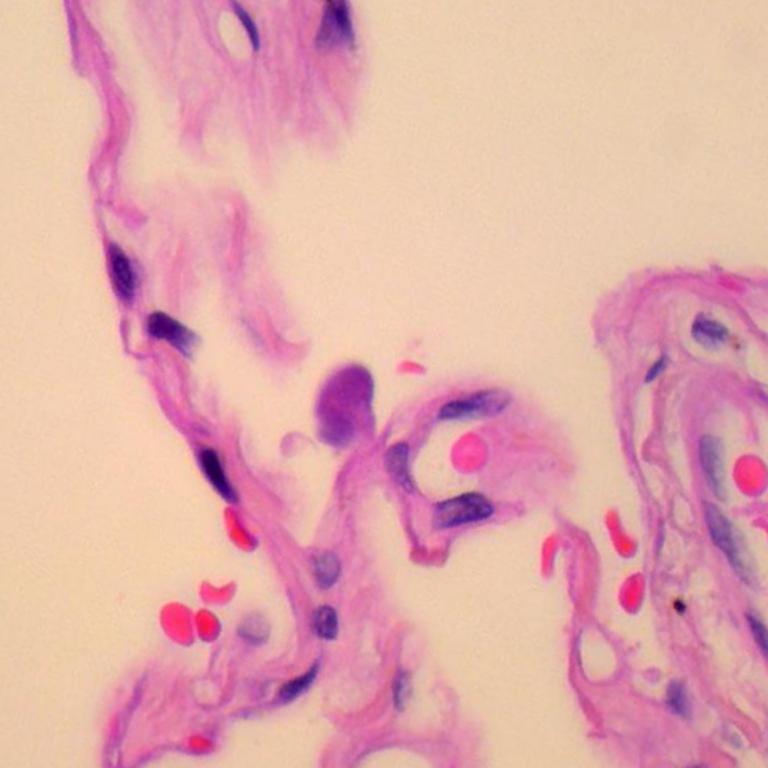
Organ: lung
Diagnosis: benign